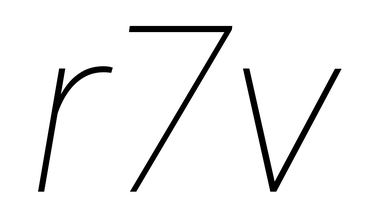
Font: Roboto-Italic_Thin_Italic